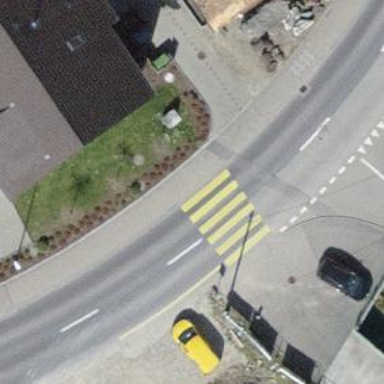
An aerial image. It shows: Uncontrolled zebra crossing with zebra markings.